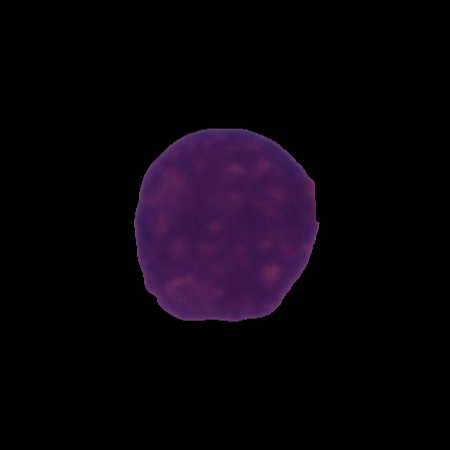
Label: healthy